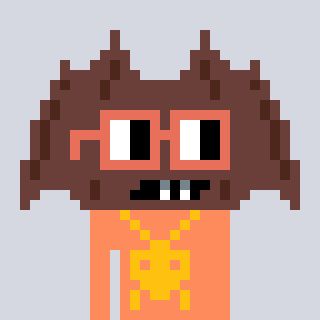
a pixel art character with square orange glasses, a bat-shaped head and a peachy-colored body on a cool background